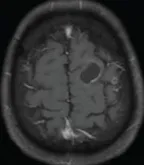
With signs of a more evident response after 6 months , with reduction of the cystic component of some lesions.
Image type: radiology (mri)